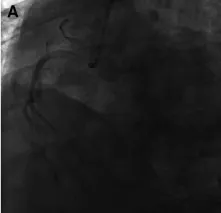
Coronary artery intervention treatment. The emergency coronary angiography results showed a left-dominant coronary artery, no severe stenosis in the right coronary artery.
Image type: radiology (mri)